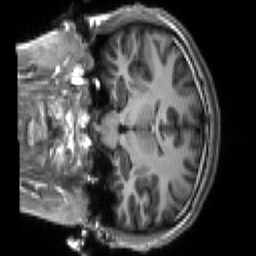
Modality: T1w
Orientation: coronal
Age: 19
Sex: male
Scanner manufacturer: siemens
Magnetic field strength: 3 T
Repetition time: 2.3 s
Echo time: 0.00267 s